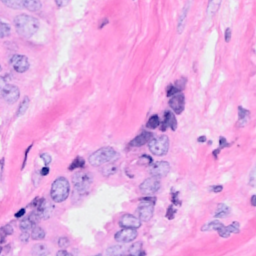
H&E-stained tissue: Breast